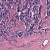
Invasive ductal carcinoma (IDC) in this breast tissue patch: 1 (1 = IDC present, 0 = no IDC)